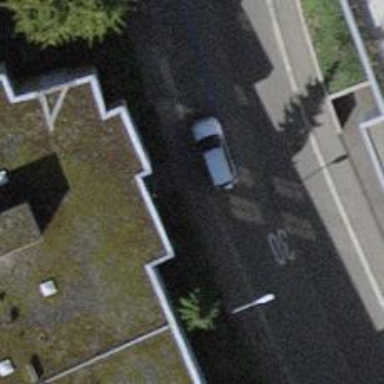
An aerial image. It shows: Asphalt sidewalk.